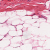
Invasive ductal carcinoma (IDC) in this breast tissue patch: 0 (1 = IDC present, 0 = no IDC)